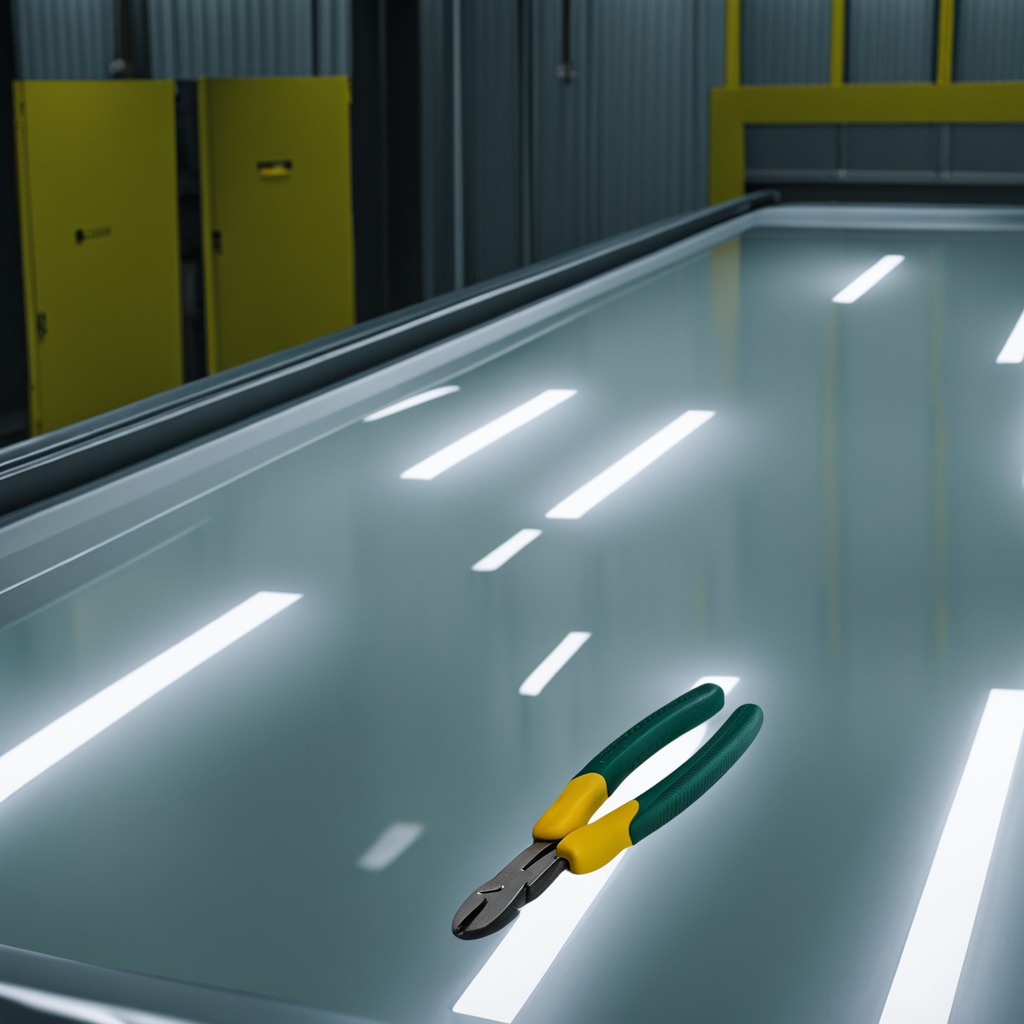
A plier is lying on a table in the ship maintenance bay.